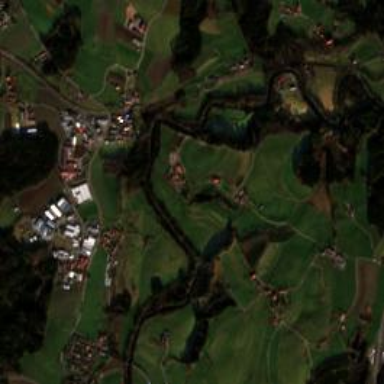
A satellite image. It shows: Small hamlet.